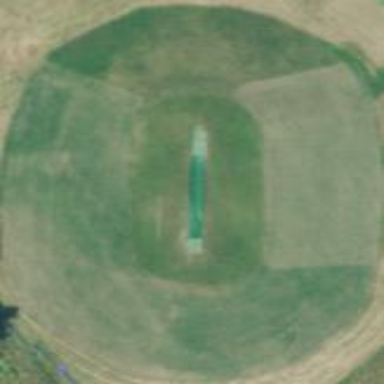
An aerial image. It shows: Cricket pitch in leisure land area.